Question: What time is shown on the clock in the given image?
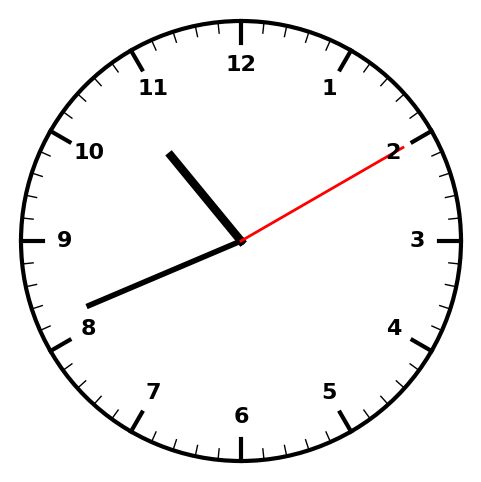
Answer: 10:41:10